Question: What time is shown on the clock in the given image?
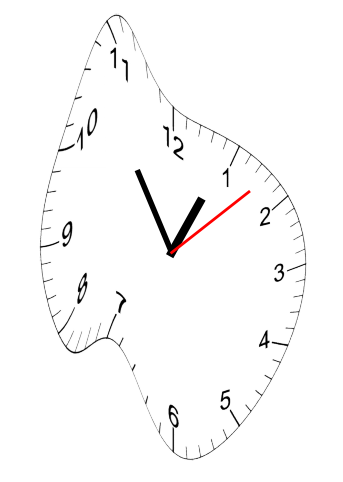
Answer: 12:54:08